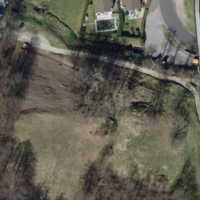
EUNIS habitat code: 41
Species observed at this site:
Fagus sylvatica